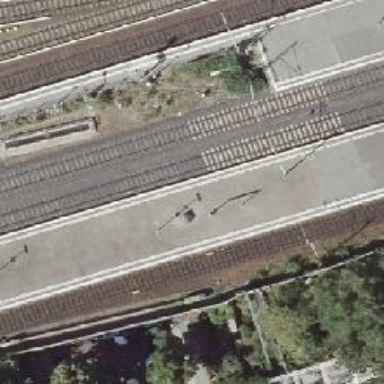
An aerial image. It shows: Railway signal.